Field crop: maize
Growth stage: 2
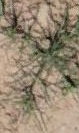
Species: salsola